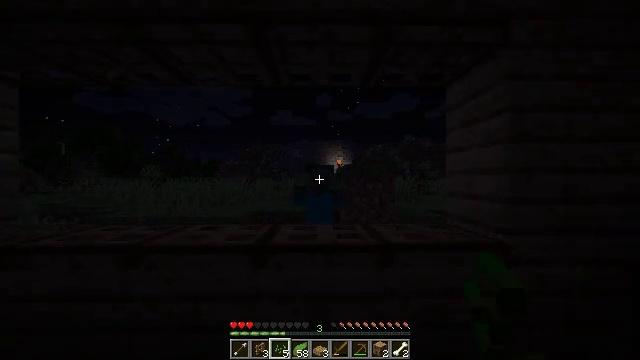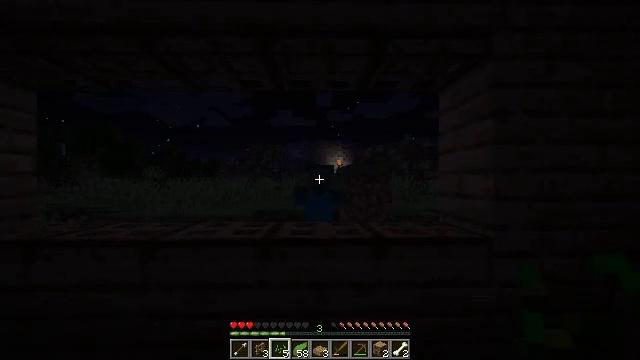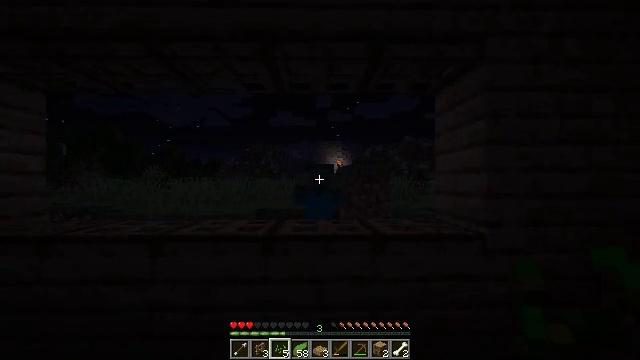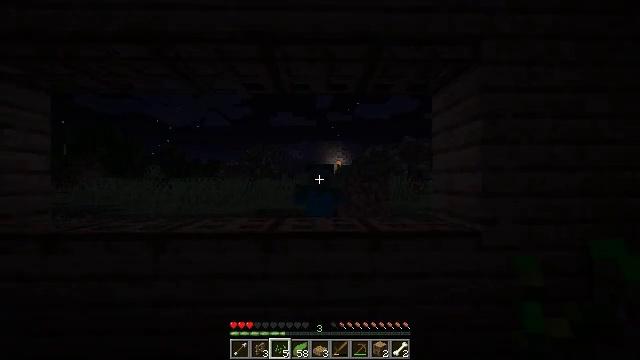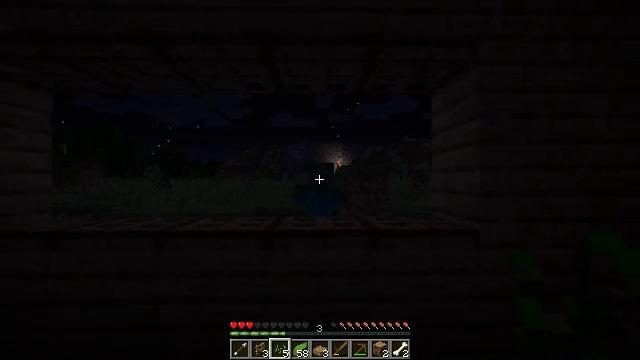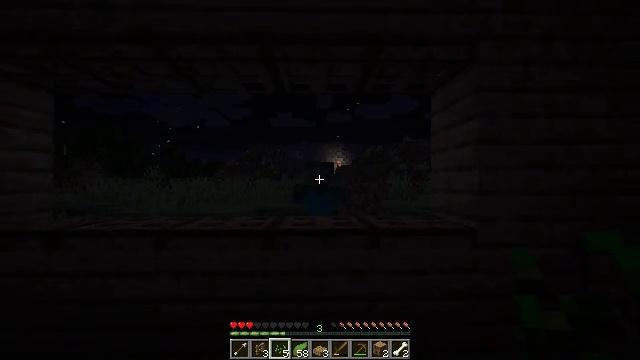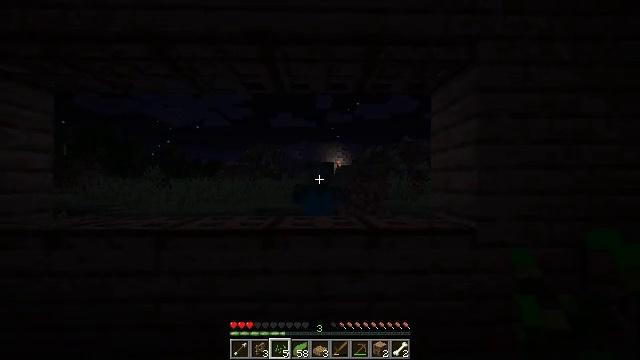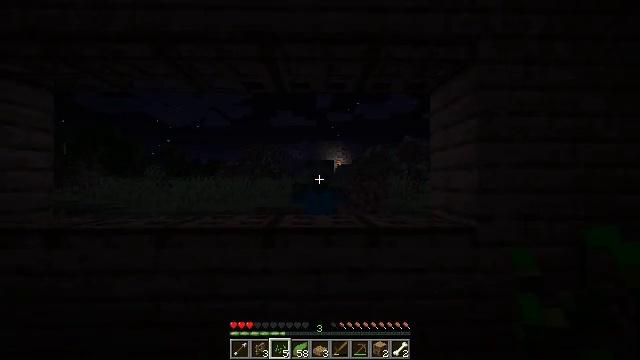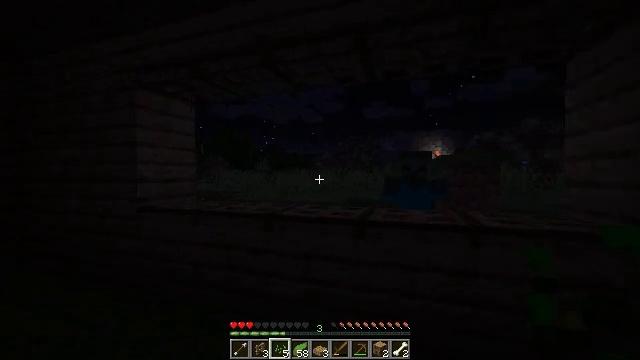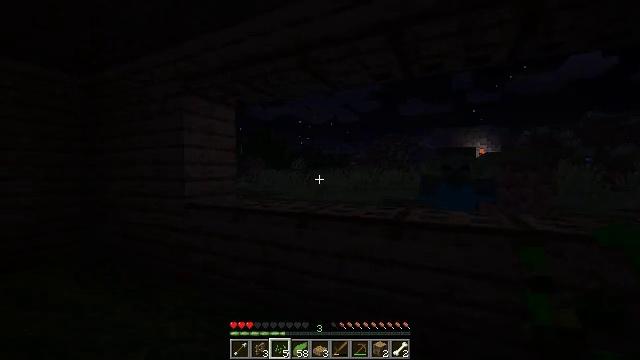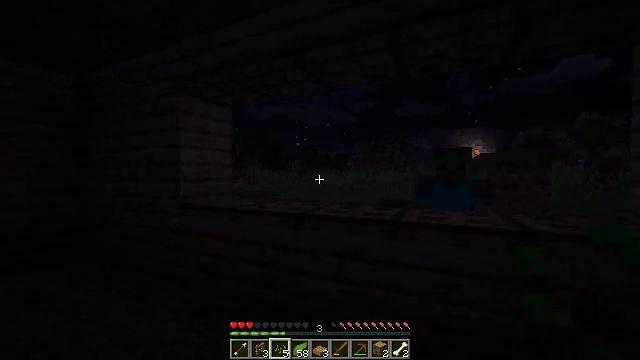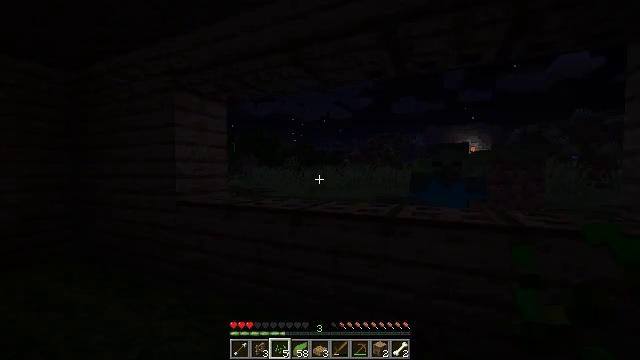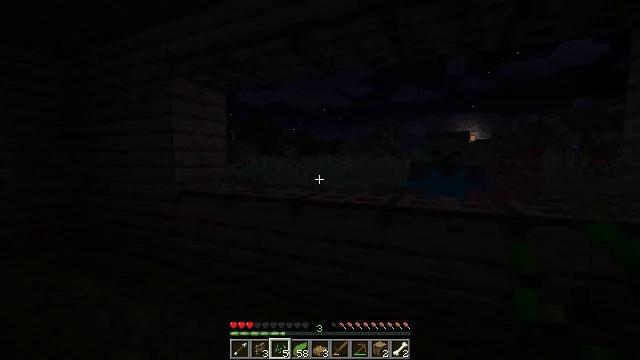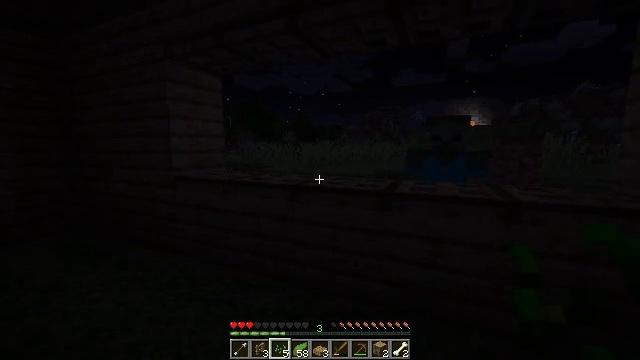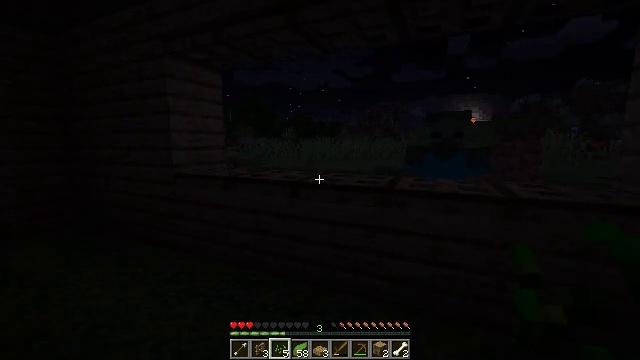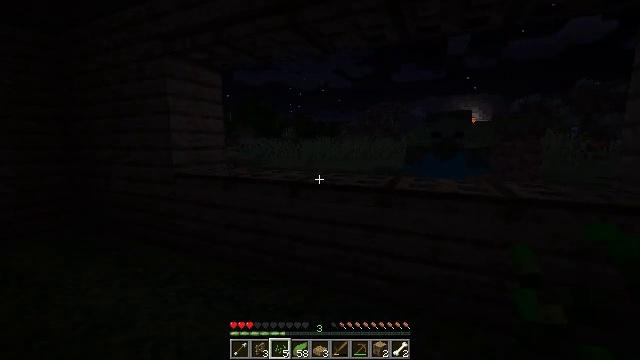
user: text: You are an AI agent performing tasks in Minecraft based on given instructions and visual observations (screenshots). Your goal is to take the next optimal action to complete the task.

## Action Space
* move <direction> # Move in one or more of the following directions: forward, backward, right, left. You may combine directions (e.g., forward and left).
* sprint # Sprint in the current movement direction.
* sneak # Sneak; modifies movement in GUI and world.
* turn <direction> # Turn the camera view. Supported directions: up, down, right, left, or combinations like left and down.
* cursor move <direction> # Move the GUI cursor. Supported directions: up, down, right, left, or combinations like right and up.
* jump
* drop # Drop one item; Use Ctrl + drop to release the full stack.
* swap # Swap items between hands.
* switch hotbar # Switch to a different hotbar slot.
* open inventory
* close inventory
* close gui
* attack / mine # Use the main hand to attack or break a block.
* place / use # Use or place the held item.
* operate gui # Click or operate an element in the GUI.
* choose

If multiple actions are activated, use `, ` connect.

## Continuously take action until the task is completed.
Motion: motion action
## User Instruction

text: Combat the zombie.
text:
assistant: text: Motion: attack / mine
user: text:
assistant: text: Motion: attack / mine
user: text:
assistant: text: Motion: attack / mine
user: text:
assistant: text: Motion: attack / mine
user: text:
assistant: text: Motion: attack / mine
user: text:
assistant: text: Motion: attack / mine
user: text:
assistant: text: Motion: attack / mine
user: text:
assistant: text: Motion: turn left and down
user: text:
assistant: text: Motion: turn left
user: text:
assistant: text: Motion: no_op
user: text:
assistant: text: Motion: no_op
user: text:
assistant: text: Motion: turn down
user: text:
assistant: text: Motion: turn down
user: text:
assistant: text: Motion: no_op
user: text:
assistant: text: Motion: no_op
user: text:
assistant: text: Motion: no_op
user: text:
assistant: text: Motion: no_op
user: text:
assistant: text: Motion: turn left
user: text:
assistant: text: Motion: turn left and up
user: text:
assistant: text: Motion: turn left and up
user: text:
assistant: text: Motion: turn left and up
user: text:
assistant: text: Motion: no_op
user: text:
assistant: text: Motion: move forward, turn up
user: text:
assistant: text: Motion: move forward, turn up
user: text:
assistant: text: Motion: move forward, turn up
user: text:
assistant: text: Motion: move forward
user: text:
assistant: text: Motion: move forward
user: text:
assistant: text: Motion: no_op
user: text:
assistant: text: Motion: no_op
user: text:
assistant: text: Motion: no_op